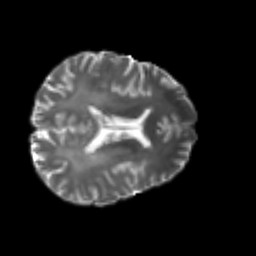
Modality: T2w
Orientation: axial
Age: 48
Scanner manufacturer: philips
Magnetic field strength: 3 T
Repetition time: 8.6 s
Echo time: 0.127 s